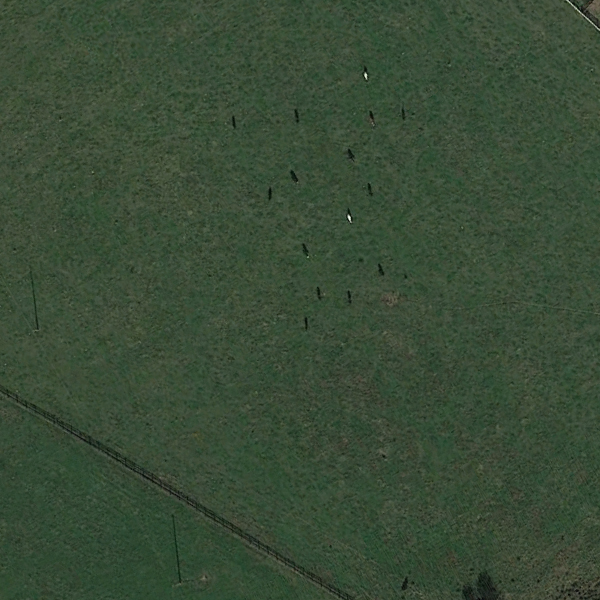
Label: Meadow